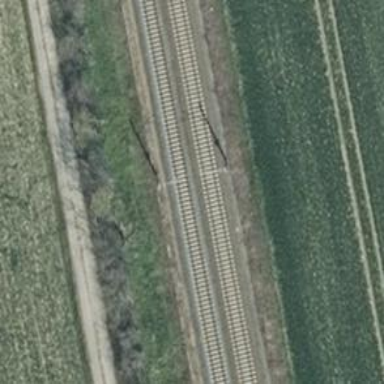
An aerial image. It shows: Milestone along the railway with catenary mast.